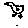
Label: bird